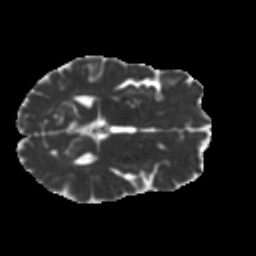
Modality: MD
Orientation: axial
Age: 60
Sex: male
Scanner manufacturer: ge
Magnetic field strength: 3 T
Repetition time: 7.8 s
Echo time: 0.061 s